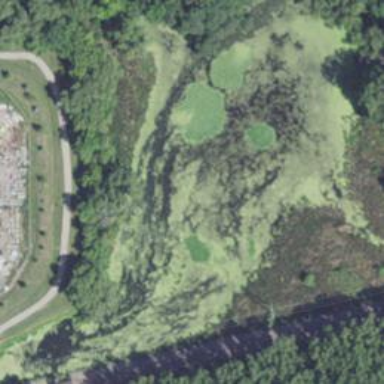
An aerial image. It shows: Pond surrounded by natural water.